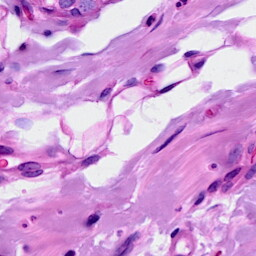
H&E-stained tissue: Breast